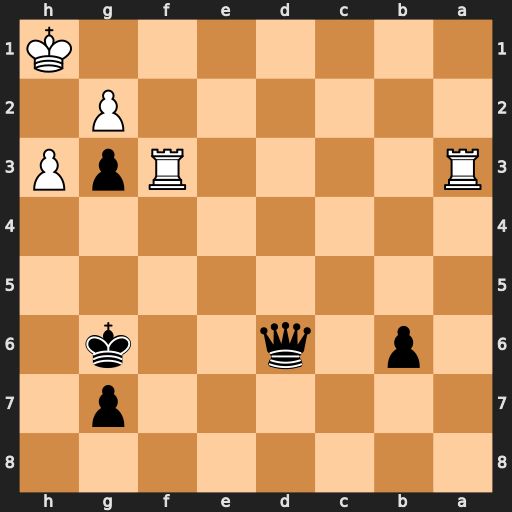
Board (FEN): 8/6p1/1p1q2k1/8/8/R4RpP/6P1/7K
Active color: b
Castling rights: -
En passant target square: -
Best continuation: Qd1+ Rf1 Qxf1#